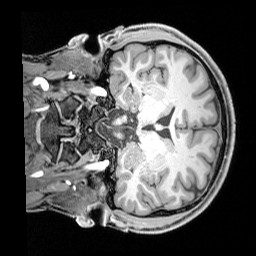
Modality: T1w
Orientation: coronal
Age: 28
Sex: male
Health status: healthy
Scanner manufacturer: siemens
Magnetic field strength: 3 T
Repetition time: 1.65 s
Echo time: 0.00182 s